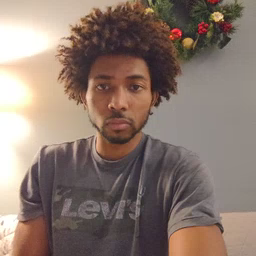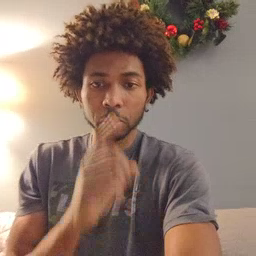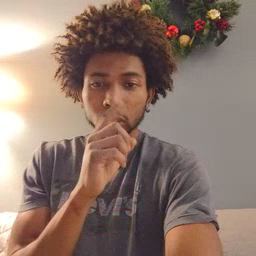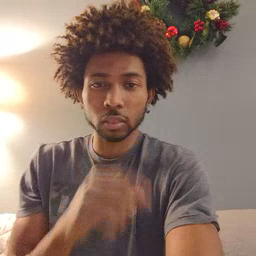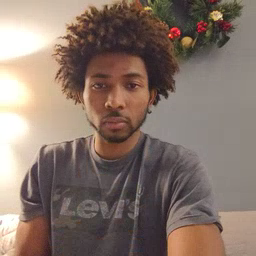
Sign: mouse